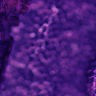
Metastatic tissue present: no